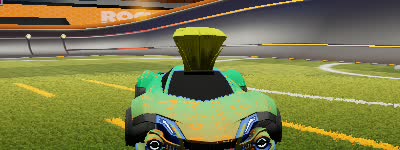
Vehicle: werewolf